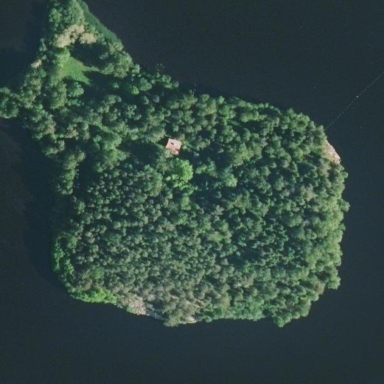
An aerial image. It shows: Islet surrounded by woodland.